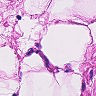
Metastatic tissue present: no